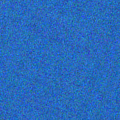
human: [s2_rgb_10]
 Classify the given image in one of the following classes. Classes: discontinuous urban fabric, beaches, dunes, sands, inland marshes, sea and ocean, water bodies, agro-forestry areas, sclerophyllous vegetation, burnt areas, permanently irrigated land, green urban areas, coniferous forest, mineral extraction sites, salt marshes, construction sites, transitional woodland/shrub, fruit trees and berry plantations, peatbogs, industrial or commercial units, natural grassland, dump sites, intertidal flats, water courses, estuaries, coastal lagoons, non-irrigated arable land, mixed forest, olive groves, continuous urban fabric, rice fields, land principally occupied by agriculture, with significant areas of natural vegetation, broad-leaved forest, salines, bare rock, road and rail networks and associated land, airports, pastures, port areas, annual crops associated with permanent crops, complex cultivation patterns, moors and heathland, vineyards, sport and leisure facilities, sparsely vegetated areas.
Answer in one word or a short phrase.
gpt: sea and ocean